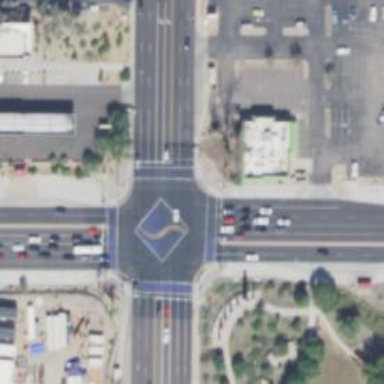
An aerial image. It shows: Crossing on the footway with zebra markings and solid stop line.